（18 分）如图，在平面五边形 \(ABCDE\) 中，\(AB = \sqrt{5}\)，\(BC = CD = 1\)，\(\angle BCD = \angle CDE = \frac{2\pi}{3}\)，\(BE = 2\sqrt{3}\)，\(\triangle ABE\) 的面积为 \(\sqrt{6}\)。现将五边形 \(ABCDE\) 沿 \(BE\) 向内进行翻折，得到四棱锥 \(A-BCDE\)。

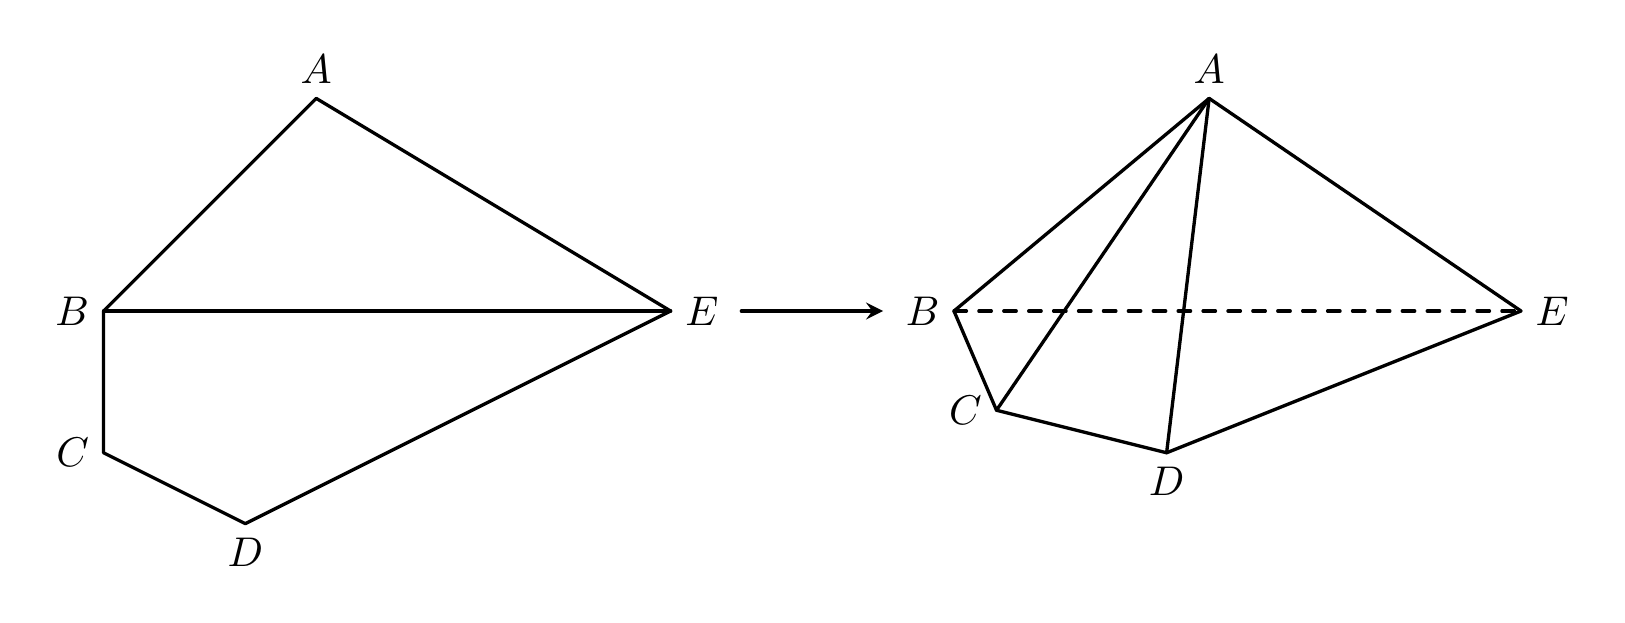
【解答】
【详解】（1）如图，




延长 \(BC\)、\(ED\) 相交于点 \(F\)，\\
因为 \(\angle BCD = \angle CDE = \frac{2\pi}{3}\)，所以 \(\angle FCD = \angle FDC = \frac{\pi}{3}\)，\\
所以 \(\triangle FCD\) 是边长为 1 的等边三角形，\(\angle CFD = \frac{\pi}{3}\)，\\
所以 \(FE = FD + DE = 1 + DE\)，\(FB = FC + CB = 1 + 1 = 2\)，\\
由余弦定理得 \(BE^2 = FB^2 + FE^2 - 2FB \times FE \cos 60^\circ\)，\\
即 \(12 = 4 + (DE + 1)^2 - 2 \cdot 2 \cdot (DE + 1) \cdot \cos 60^\circ\)，即 \(DE^2 = 9\)，\\
所以 \(DE = 3\)；\quad \dots\dots（6分）\\[6pt]




（2）\\
延长 \(BC\)，\(ED\) 相交于点 \(F\)，\(\triangle FCD\) 是边长为 1 的等边三角形，\\
由（1）\(FE^2 = FB^2 + BE^2\)，得 \(\angle EBF = 90^\circ\)，\(EB \perp BF\)，\\
所以 \(S_{\triangle BEF} = \frac{1}{2}BF \cdot BE = \frac{1}{2} \times 2 \times 2\sqrt{3} = 2\sqrt{3}\)，\\
\(S_{\triangle CDF} = \frac{1}{2}CF \cdot DF \sin 60^\circ = \frac{\sqrt{3}}{4}\)，\\
故四边形 \(BCDE\) 的面积为 \(S_{BCDE} = S_{\triangle BEF} - S_{\triangle CDF} = 2\sqrt{3} - \frac{\sqrt{3}}{4} = \frac{7\sqrt{3}}{4}\)。\\[6pt]
要使折叠后得到的四棱锥 \(A-BCDE\) 体积最大，则要四棱锥的高最大，\\
故使平面 \(ABE \perp\) 平面 \(BCDE\)，此时四棱锥的高即为 \(\triangle ABE\) 边 \(BE\) 上的高，\\
因为 \(\triangle ABE\) 的面积为 \(\sqrt{6}\)，设 \(BE\) 边上的高为 \(h\)，\\
则 \(\sqrt{6} = \frac{1}{2} \times 2\sqrt{3}h\)，解得 \(h = \sqrt{2}\)，\\
故四棱锥的体积的最大值为 \(\frac{1}{3} \times \frac{7\sqrt{3}}{4} \times \sqrt{2} = \frac{7\sqrt{6}}{12}\)；\quad \dots\dots（12分）\\[6pt]
（3）作 \(AN \perp BE\) 交 \(BE\) 于 \(N\) 点，由 \(\frac{1}{2}BE \cdot AN = \sqrt{3}AN = \sqrt{6}\)，所以 \(AN = \sqrt{2}\)，\\
可得 \(BN = \sqrt{AB^2 - AN^2} = \sqrt{3}\)，所以 \(N\) 点为 \(BE\) 的中点，\\
取 \(EF\) 的中点 \(H\)，连接 \(AH\)，\(NH\)，\(CH\)，\\
则 \(NH \parallel BF\)，可得 \(NH \perp BE\)，所以 \(\angle ANH = 135^\circ\)，\\
设翻折前 \(A\) 点为 \(A'\)，连接 \(A'N\)，\(AA'\)，则 \(A'N \perp BE\)，\(\angle A'NA = 45^\circ\)，\(A'N = \sqrt{2}\)，
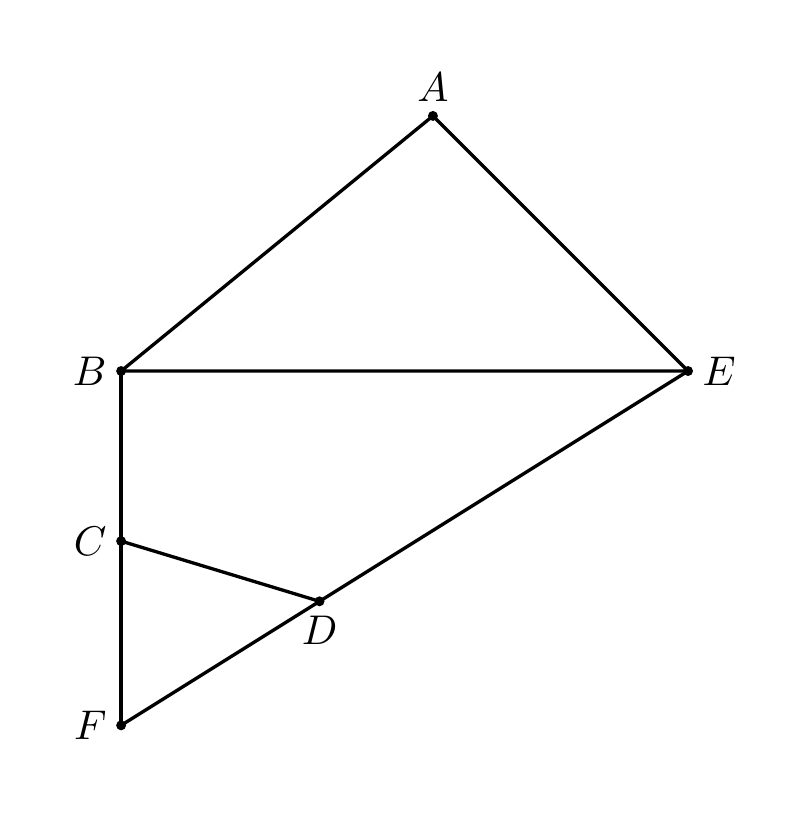
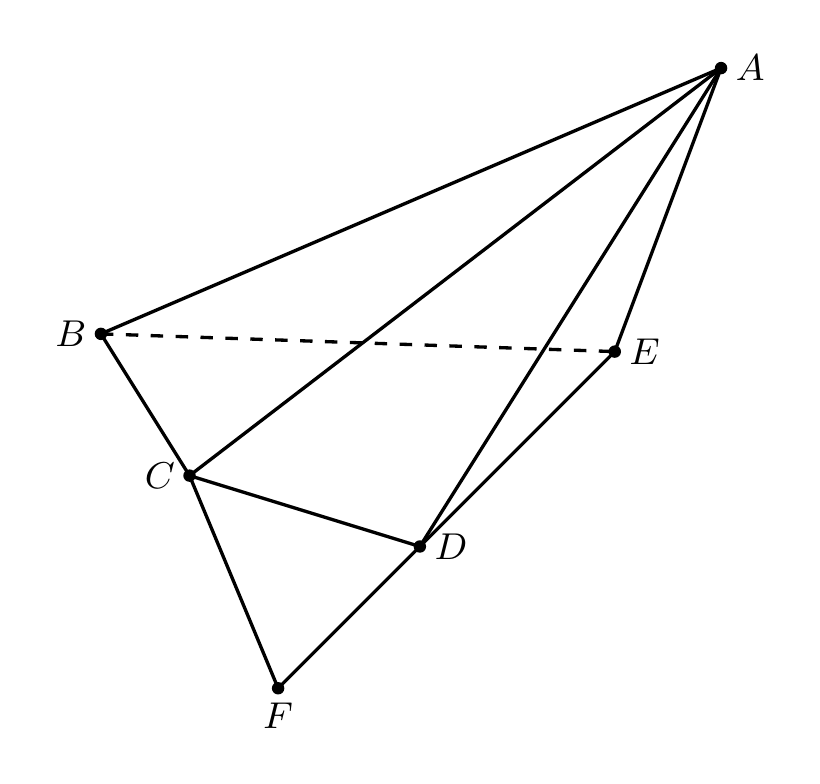